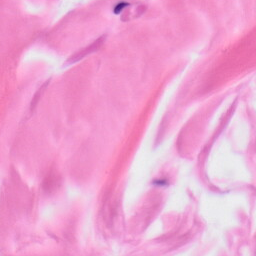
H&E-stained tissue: Skin